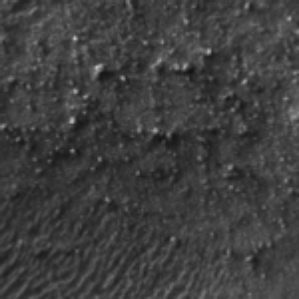
Label: frost